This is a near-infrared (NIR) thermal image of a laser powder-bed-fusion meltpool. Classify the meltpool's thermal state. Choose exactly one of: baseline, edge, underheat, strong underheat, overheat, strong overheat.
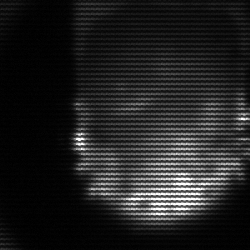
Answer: baseline